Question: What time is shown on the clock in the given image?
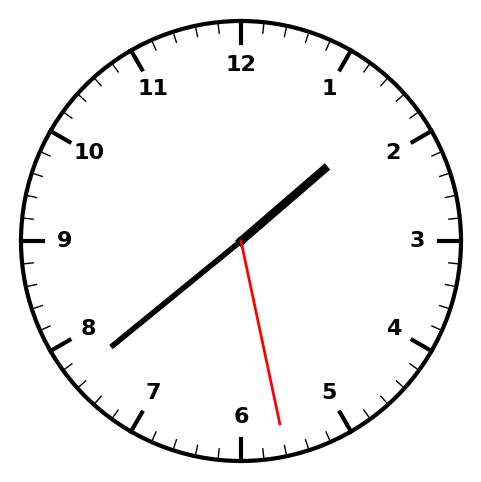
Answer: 01:38:28